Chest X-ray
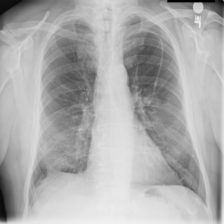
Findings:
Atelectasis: negative
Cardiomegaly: negative
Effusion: negative
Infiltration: negative
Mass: negative
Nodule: negative
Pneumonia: negative
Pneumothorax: negative
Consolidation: negative
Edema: negative
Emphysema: negative
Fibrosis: negative
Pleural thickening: negative
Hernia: negative